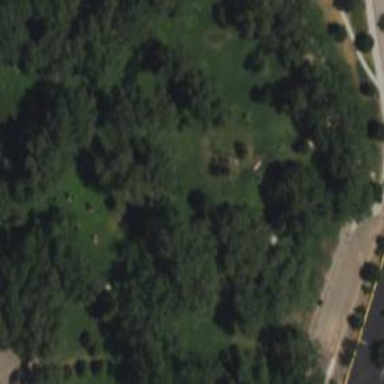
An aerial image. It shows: Disc golf hole.